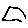
Label: triangle